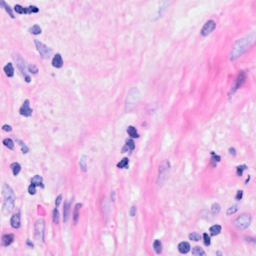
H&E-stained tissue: Breast